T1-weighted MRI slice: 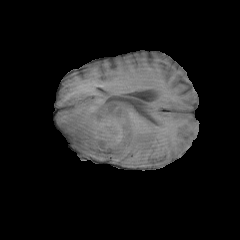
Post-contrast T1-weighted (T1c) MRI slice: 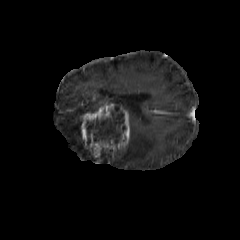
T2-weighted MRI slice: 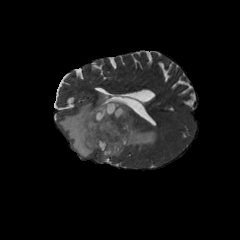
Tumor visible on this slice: yes